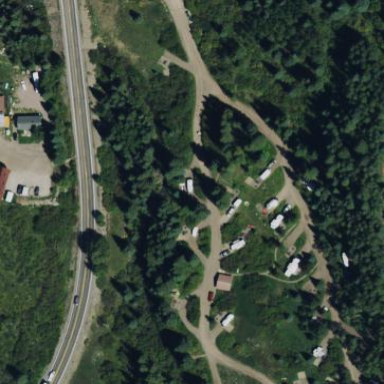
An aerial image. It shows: Campsite with sanitary dump station available.